Question: I'm trying to print two table side-by-side through Rmarkdown, output as PDF.
I can print the tables out fine, but they end up stuck really close together and I cannot find a way to create more space between them. The solutions I find in other posts returns strange output or errors, e.g. the second one from here just gives an 'error 43': <URL>
My code is this:
'''
'''{r, echo=FALSE}
library(knitr)
kable(list(head(bymonth),head(bydecade)),align='c')
'''
'''

Anyone know how to add some spacing between those two tables?
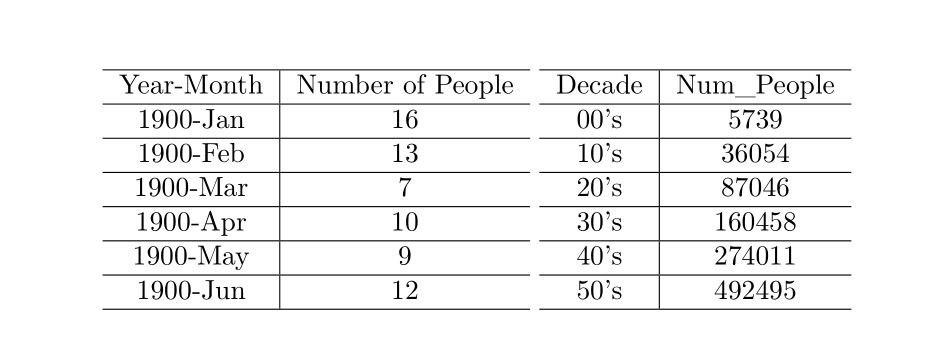
Answer: Incorporating the answer given <URL> you could do it manually like this:
'''
'''{r, echo = FALSE, results = 'asis', warning = F}
library(knitr, quietly = T)
t1 <- kable(head(mtcars[,1:2]), format = 'latex')
t2 <- kable(head(mtcars[,3:4]), format = 'latex')
cat(c("\begin{table}[h] \centering ",
t1,
"\hspace{1cm} \centering ",
t2,
"\caption{My tables} \end{table}"))
'''
'''
The basic idea is to create the tables individually and align them with plain latex. The spacing is added by '\hspace{1cm}'.
<URL>